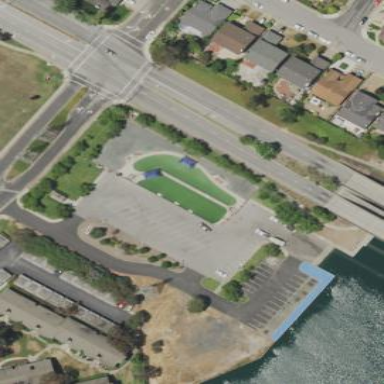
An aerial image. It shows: Dog park for leisure land.